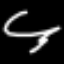
Label: squiggle